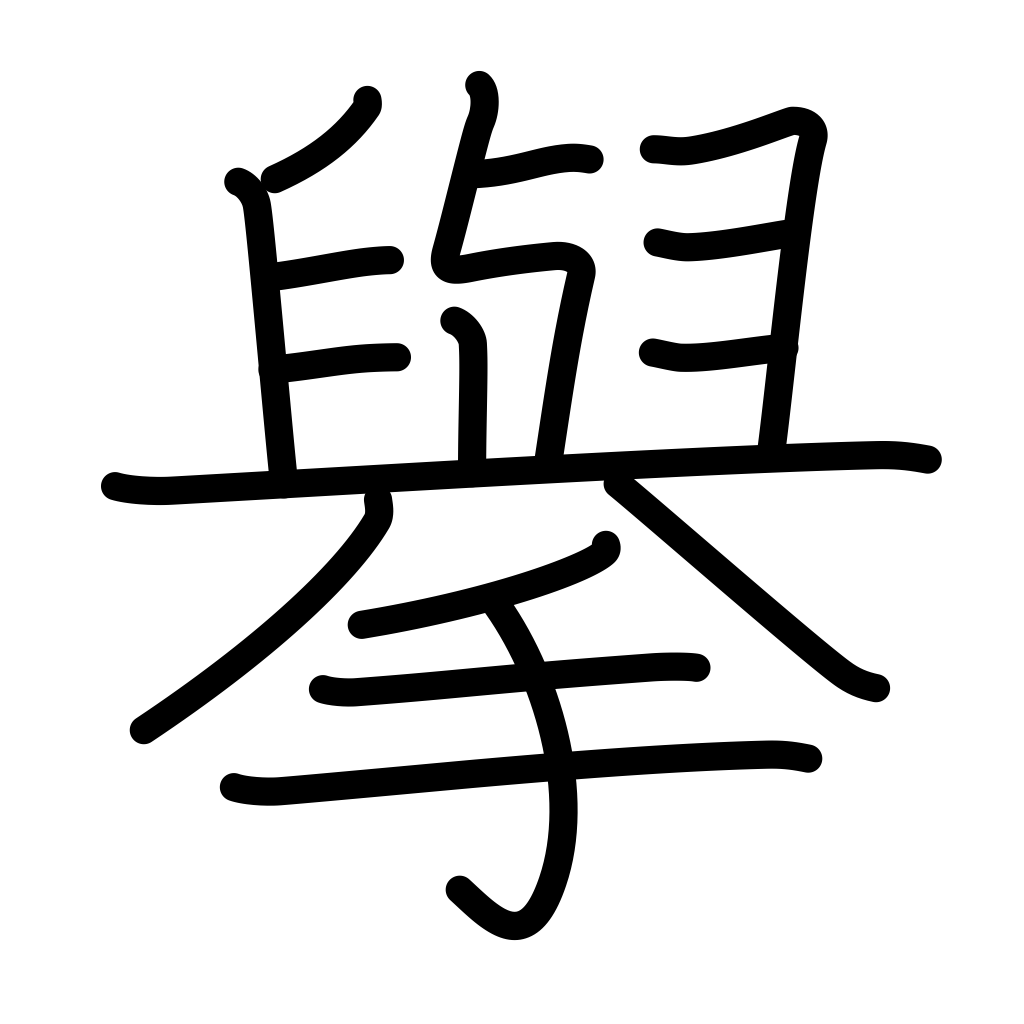
Meaning: raise, plan, project, behavior, actions